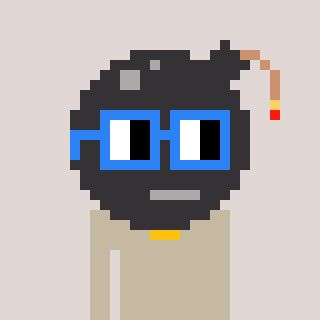
a pixel art character with square blue glasses, a bomb-shaped head and a bege-colored body on a warm background